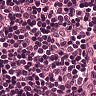
Metastatic tissue present: no